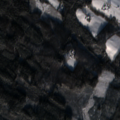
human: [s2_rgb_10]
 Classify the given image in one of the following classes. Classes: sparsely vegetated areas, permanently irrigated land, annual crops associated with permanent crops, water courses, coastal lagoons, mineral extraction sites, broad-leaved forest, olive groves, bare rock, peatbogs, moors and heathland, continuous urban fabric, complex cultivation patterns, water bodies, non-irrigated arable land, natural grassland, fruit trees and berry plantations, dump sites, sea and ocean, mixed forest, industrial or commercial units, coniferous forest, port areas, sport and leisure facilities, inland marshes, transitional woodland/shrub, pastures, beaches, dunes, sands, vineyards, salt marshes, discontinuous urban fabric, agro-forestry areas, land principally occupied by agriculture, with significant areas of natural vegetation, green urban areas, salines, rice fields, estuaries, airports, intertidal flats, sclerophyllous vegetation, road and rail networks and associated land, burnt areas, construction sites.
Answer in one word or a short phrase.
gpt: land principally occupied by agriculture, with significant areas of natural vegetation, coniferous forest, mixed forest